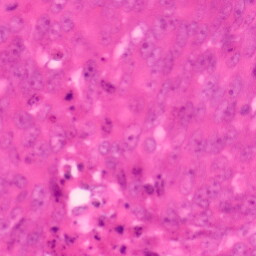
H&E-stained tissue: Colon